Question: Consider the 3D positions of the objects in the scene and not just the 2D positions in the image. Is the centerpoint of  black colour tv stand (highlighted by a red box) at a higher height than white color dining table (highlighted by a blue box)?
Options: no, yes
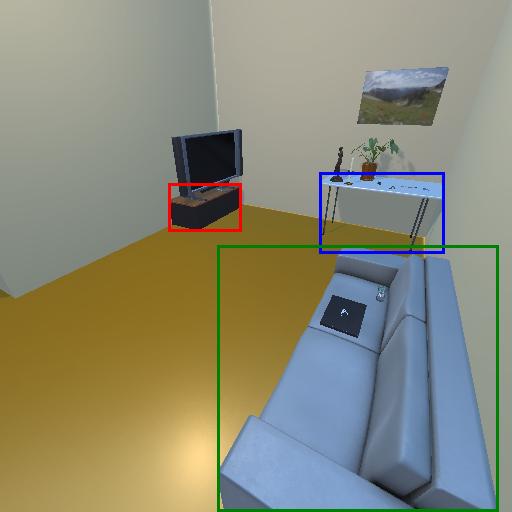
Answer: no